Field crop: maize
Growth stage: 2
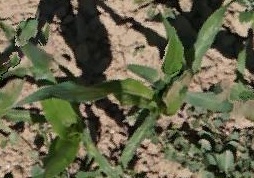
Species: maize